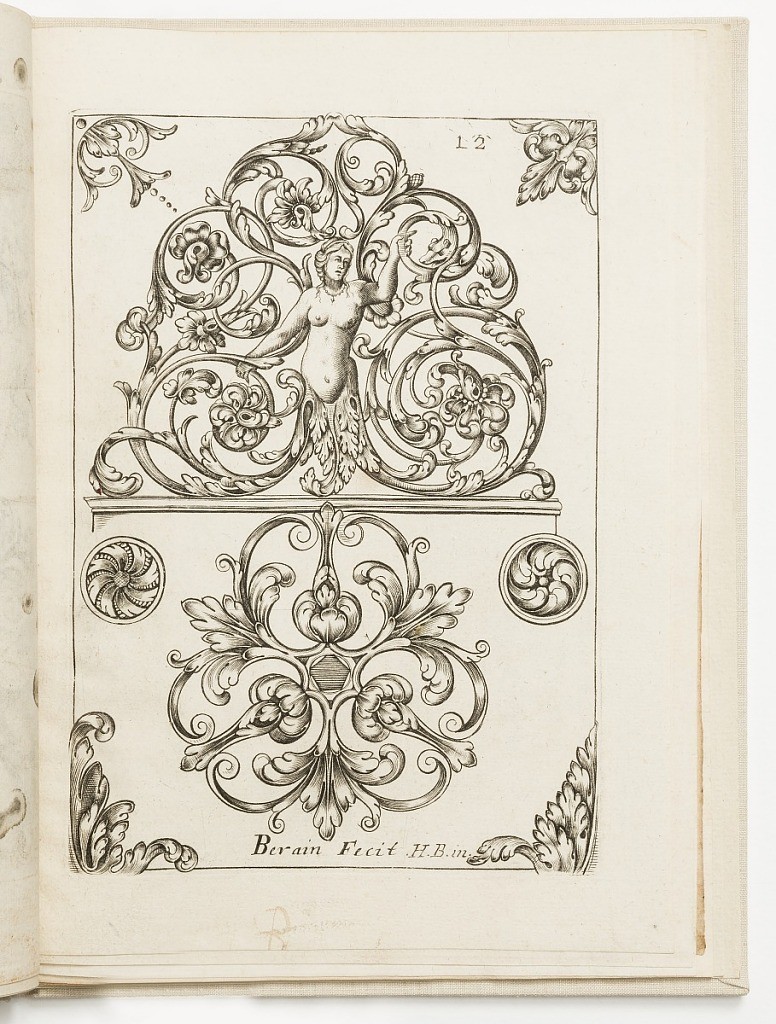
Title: Designs for Ornament
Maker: Hugues Brisville, French, active ca. 1663
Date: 1662
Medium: Engraving on laid paper
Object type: Print
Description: Vertical rectangle showing interlacing arabesques. At center, a female nude whose body terminates in an acanthus leaf.